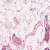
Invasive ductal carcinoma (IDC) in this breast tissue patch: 0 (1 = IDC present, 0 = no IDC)